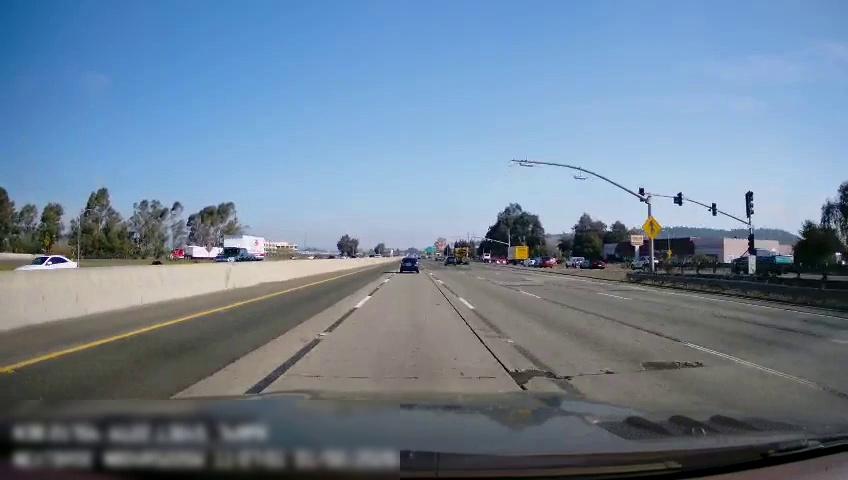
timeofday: Day
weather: Sunny
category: Drivable Space
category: Vehicles | Car
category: Vehicles | Other LV
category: Vehicles | SUV
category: Vehicles | Car
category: Vehicles | Truck
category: Lanes | Current Lane
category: Lanes | Alternate Lane
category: Lanes | Current Lane
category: Lanes | Alternate Lane
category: Lanes | Alternate Lane
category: Lanes | Alternate Lane
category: Traffic | Signs
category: Traffic | Lights
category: Traffic | Lights
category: Traffic | Lights
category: Traffic | Lights